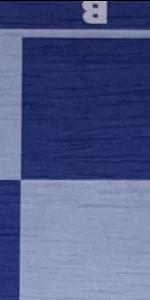
Label: Empty